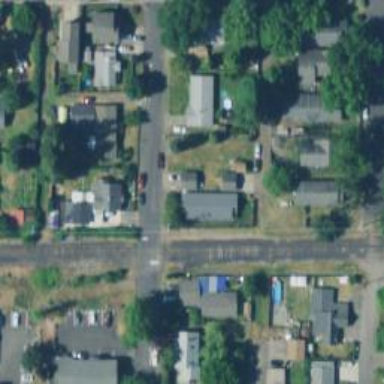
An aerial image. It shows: Residential road with sidewalk on the left.